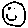
Label: smiley face